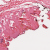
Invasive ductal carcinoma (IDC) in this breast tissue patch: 0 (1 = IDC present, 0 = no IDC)